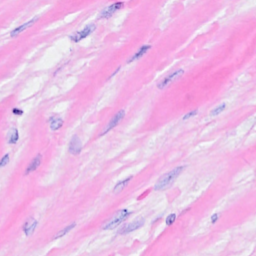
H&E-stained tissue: Breast